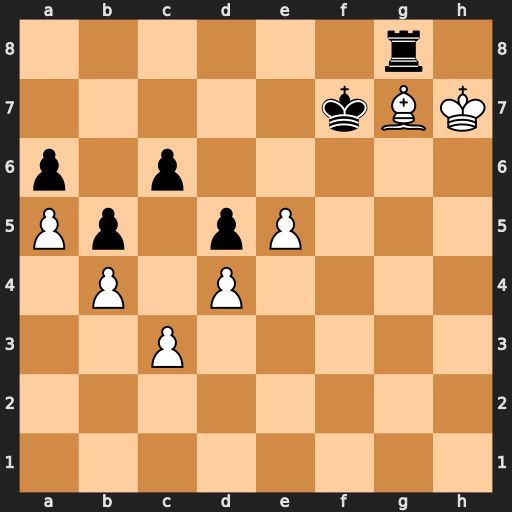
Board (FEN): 6r1/5kBK/p1p5/Pp1pP3/1P1P4/2P5/8/8
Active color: w
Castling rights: -
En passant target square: -
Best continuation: e6+ Kxe6 Kxg8